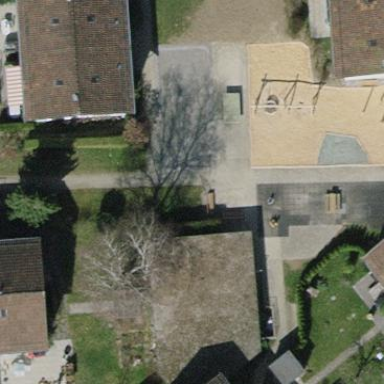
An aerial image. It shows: Building with gravel roof.